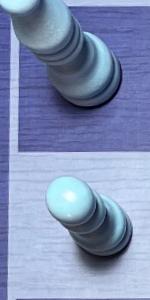
Label: Pawn_White